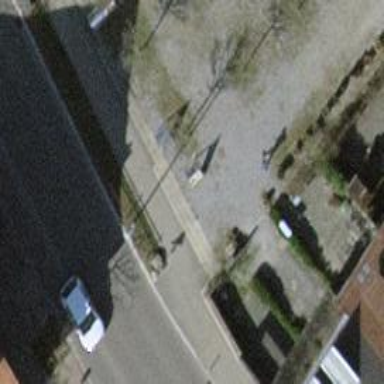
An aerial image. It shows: Road with steps.